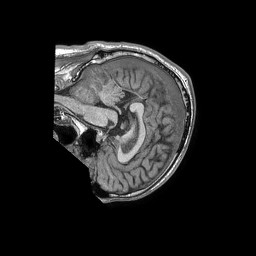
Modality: T1w
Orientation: sagittal
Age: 46
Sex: male
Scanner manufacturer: philips
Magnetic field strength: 1.5 T
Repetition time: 0.007675 s
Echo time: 0.003491 s